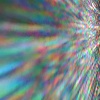
Label: sunburn